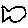
Label: fish